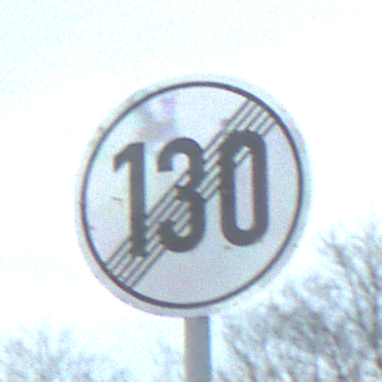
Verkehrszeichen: EndeGeschwindigkeit130
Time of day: SunriseSunset
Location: Outdoor (RoadRail)
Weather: PartlyCloudy
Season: NotSpecified
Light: Natural